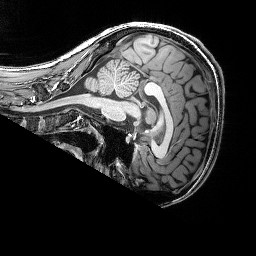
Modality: T1w
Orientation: sagittal
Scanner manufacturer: siemens
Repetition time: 2.25 s
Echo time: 0.00418 s